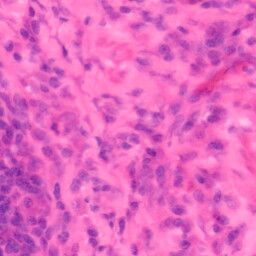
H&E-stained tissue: Colon